Question: How can I make TextField looks like this? Basically, this is an area from Windows 8 calculator.

I created a TextField, but it doesn't accept properties written in a style .css file.
'''
-fx-background-color: #2f2d2f;
-fx-font-family: "Segoe UI", Helvetica, Arial, sans-serif;
-fx-border-width: 9px;
-fx-font-size: 125px;
-fx-text-fill: #ffffff;
-fx-display-caret: false;
-fx-background-radius: 0;
'''
I can't find out how to set up a top border.
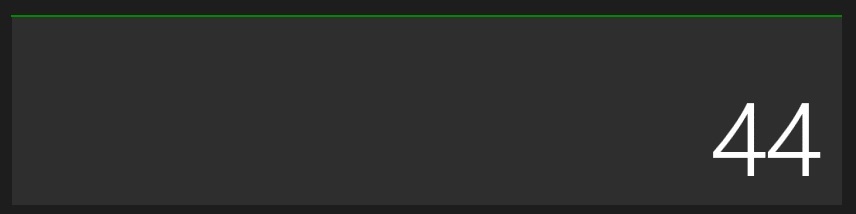
Answer: That basically works for me. For the top border, replace your '-fx-background-color' with this "nested background":
'''
-fx-background-color: #2fa02f, #2f2d2f;
-fx-background-insets: 0, 1 0 0 0 ;
'''
SSCCE:
'''
import javafx.application.Application;
import javafx.scene.Scene;
import javafx.scene.control.TextField;
import javafx.scene.layout.StackPane;
import javafx.scene.paint.Color;
import javafx.stage.Stage;
public class TextFieldStyleTest extends Application {
@Override
public void start(Stage primaryStage) {
TextField tf = new TextField();
tf.setId("textField");
StackPane root = new StackPane(tf);
Scene scene = new Scene(root, 400, 400, Color.BLACK);
scene.getStylesheets().add("text-field-style-test.css");
primaryStage.setScene(scene);
primaryStage.show();
}
public static void main(String[] args) {
launch(args);
}
}
'''
text-field-style-text.css:
'''
.root {
-fx-background-color: black ;
-fx-padding: 20 20 20 20 ;
}
#textField {
-fx-background-color: #2fa02f, #2f2d2f;
-fx-font-family: "Segoe UI", Helvetica, Arial, sans-serif;
-fx-font-size: 125px;
-fx-text-fill: #ffffff;
-fx-display-caret: false;
-fx-background-radius: 0;
-fx-background-insets: 0, 1 0 0 0 ;
-fx-padding: 1 ;
-fx-alignment: center-right ;
}
'''